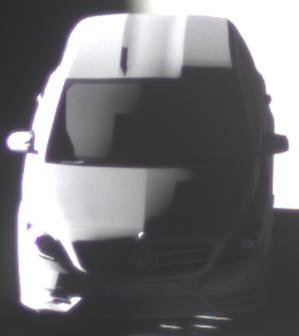
Make: Mercedes-Benz
Model: B 180 BlueEFFICIENCY
Detailed model: B-Class (246)
Model produced from: 2011/11
Model produced until: 2012/10
Doors: 5
Color: gray
Road condition: dry road
Daytime: sunrise or sunset
Contrast: high contrast